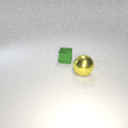
small green metal cube behind large yellow metal sphere